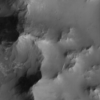
Label: not_dusty